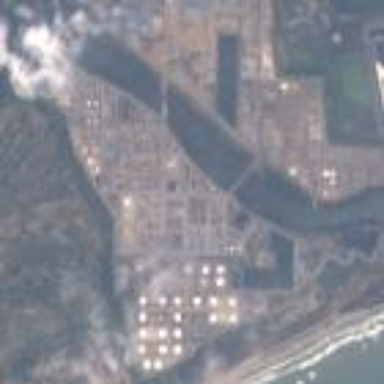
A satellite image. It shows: Industrial area with refinery.